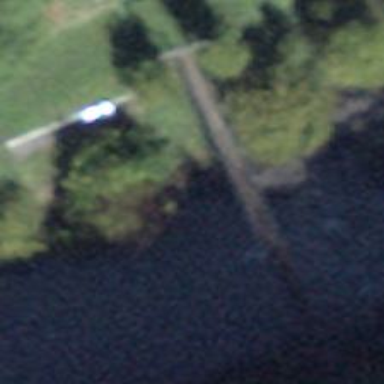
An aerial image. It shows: Track road that crosses over suspension bridge.